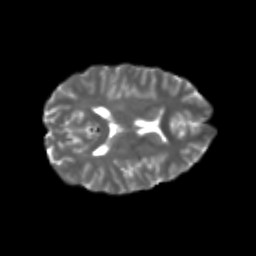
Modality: T2w
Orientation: axial
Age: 25
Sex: female
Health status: healthy
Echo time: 0.074 s